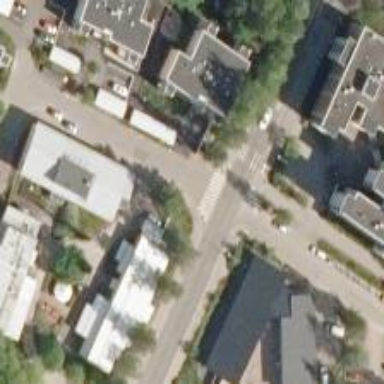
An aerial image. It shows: Road with "give way" sign.